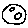
Label: moon